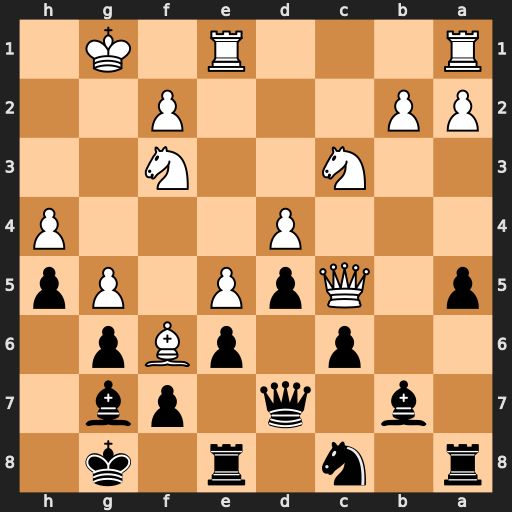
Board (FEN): r1n1r1k1/1b1q1pb1/2p1pBp1/p1QpP1Pp/3P3P/2N2N2/PP3P2/R3R1K1
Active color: b
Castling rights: -
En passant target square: -
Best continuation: Bf8 Na4 Bxc5 Nxc5 Qc7